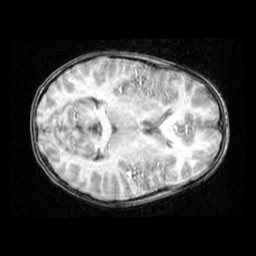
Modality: T1w
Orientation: axial
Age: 9
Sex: male
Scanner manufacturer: ge
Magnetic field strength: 1.5 T
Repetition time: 0.03333 s
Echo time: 0.008 s